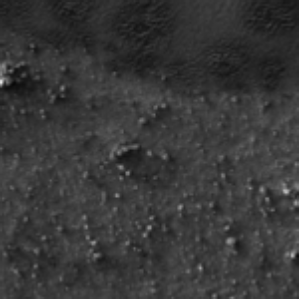
Label: frost